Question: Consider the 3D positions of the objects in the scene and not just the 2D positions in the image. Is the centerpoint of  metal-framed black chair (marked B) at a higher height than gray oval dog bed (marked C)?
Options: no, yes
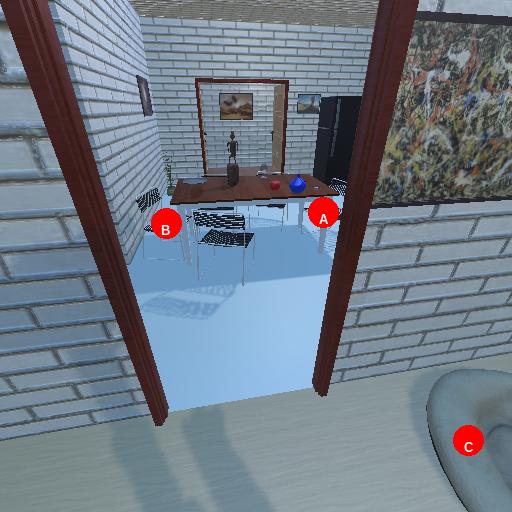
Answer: no